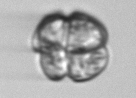
Label: Karenia